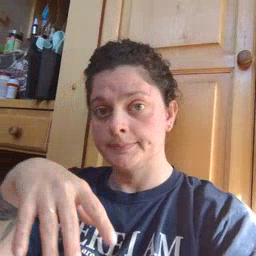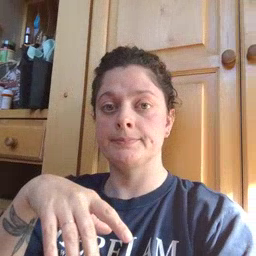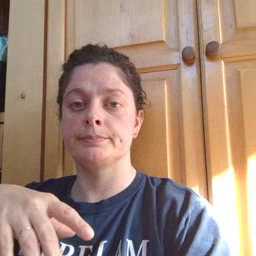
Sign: dad